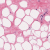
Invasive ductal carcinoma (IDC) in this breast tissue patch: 0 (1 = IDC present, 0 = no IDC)